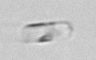
Label: Cerataulina_pelagica